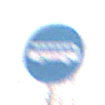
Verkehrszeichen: Busssonderstreifen
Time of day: Midday
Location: Outdoor (Nature)
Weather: Overcast
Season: Winter
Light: Natural